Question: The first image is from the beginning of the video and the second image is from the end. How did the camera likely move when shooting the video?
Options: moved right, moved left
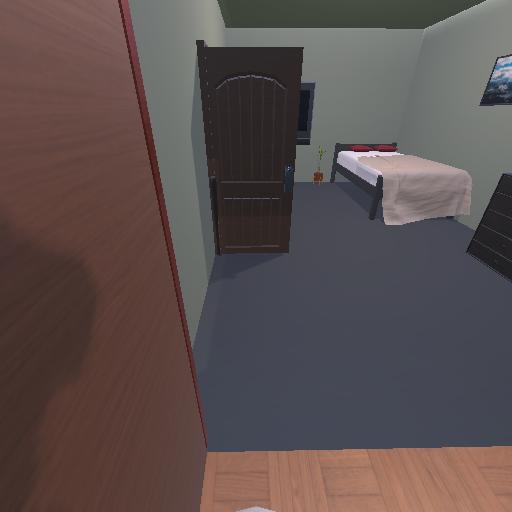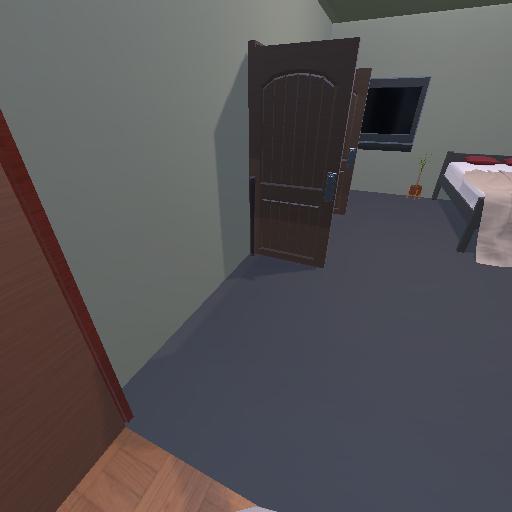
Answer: moved right